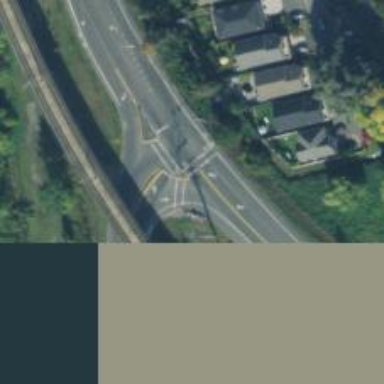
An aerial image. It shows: Tertiary_link road with asphalt surface.